Field crop: tomato
Growth stage: 1
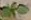
Species: solanum